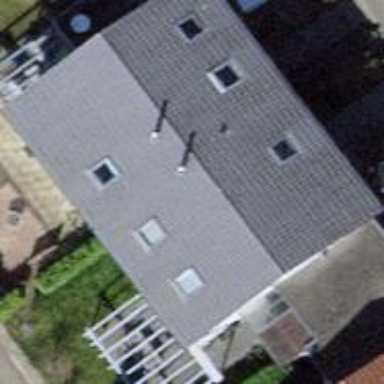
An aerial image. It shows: Semi-detached house with gabled roof.